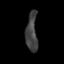
Tissue: lung
Cell type: Epithelial cells
Senescence score: 0.1952
Nuclear area (px): 438
Mean DAPI intensity: 64.509